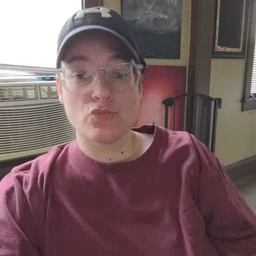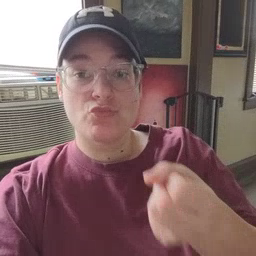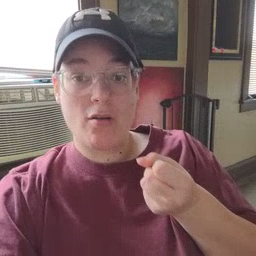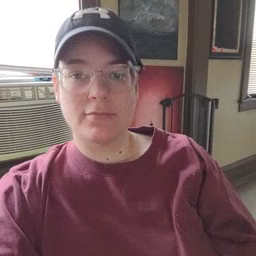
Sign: drawer